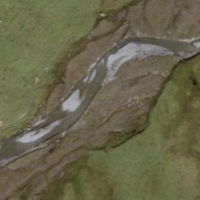
EUNIS habitat code: 23
Species observed at this site:
Oenanthe oenanthe